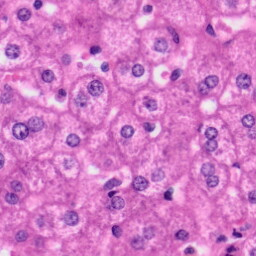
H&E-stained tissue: Liver